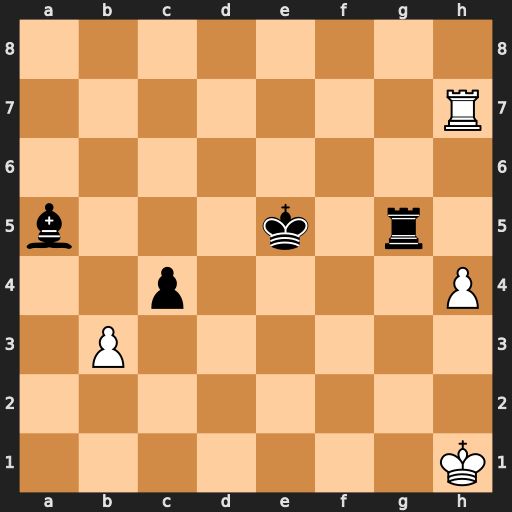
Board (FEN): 8/7R/8/b3k1r1/2p4P/1P6/8/7K
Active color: w
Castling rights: -
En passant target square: -
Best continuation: hxg5 cxb3 Rb7 Bd8 g6